Field crop: maize
Growth stage: 2
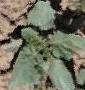
Species: datura